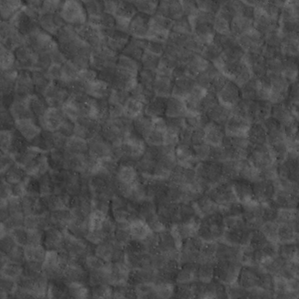
Label: non_frost